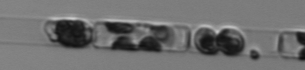
Label: Guinardia_delicatula_TAG_internal_parasite